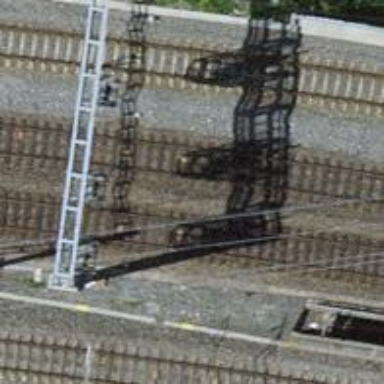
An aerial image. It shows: Bridge with electrified rail tracks and contact line.